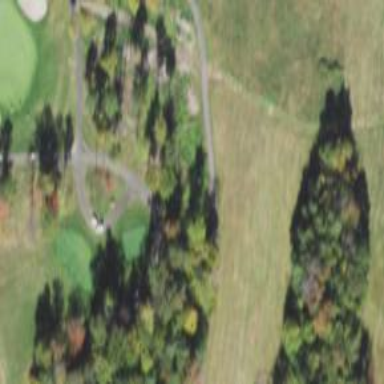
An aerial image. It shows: Golf tee.